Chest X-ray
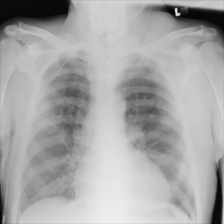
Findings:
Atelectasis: negative
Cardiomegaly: negative
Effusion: negative
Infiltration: positive
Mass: negative
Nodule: negative
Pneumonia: negative
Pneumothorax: negative
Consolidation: negative
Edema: negative
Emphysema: negative
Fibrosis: negative
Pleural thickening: negative
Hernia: negative